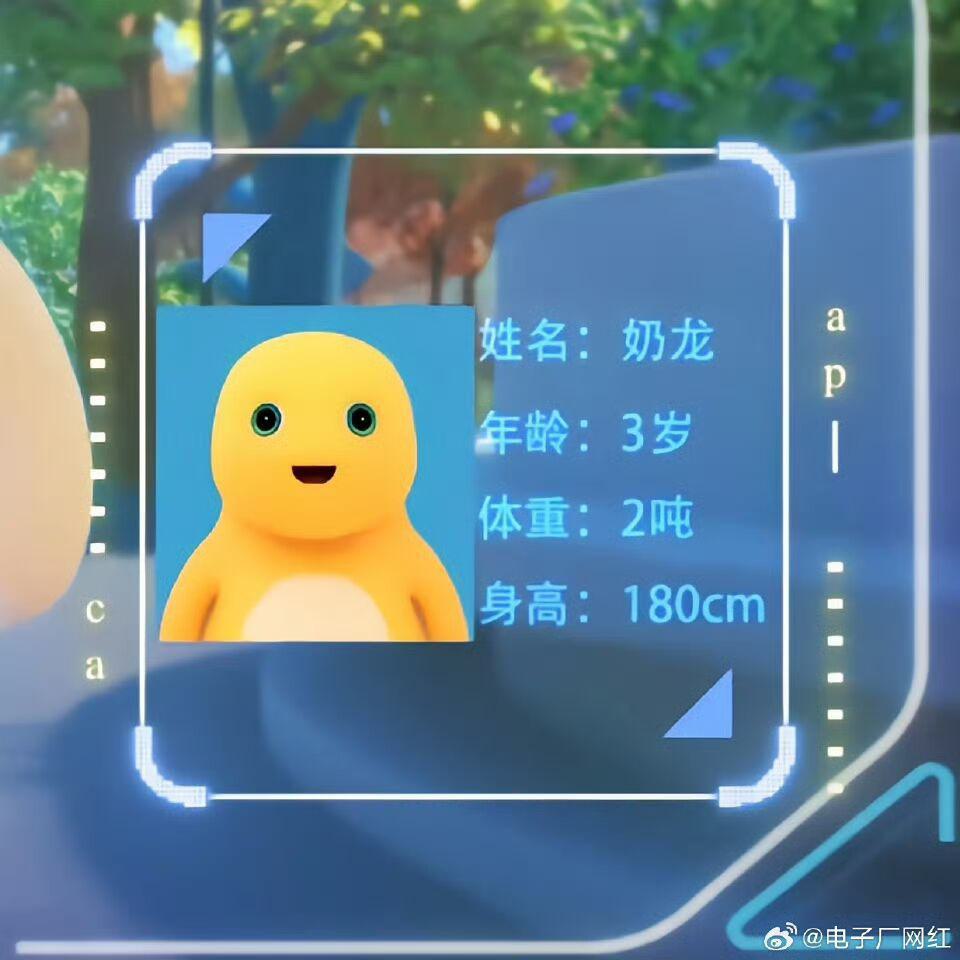
Label: nailong